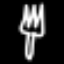
Label: fork